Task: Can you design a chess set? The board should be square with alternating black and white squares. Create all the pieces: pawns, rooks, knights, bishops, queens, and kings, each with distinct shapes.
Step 3214:
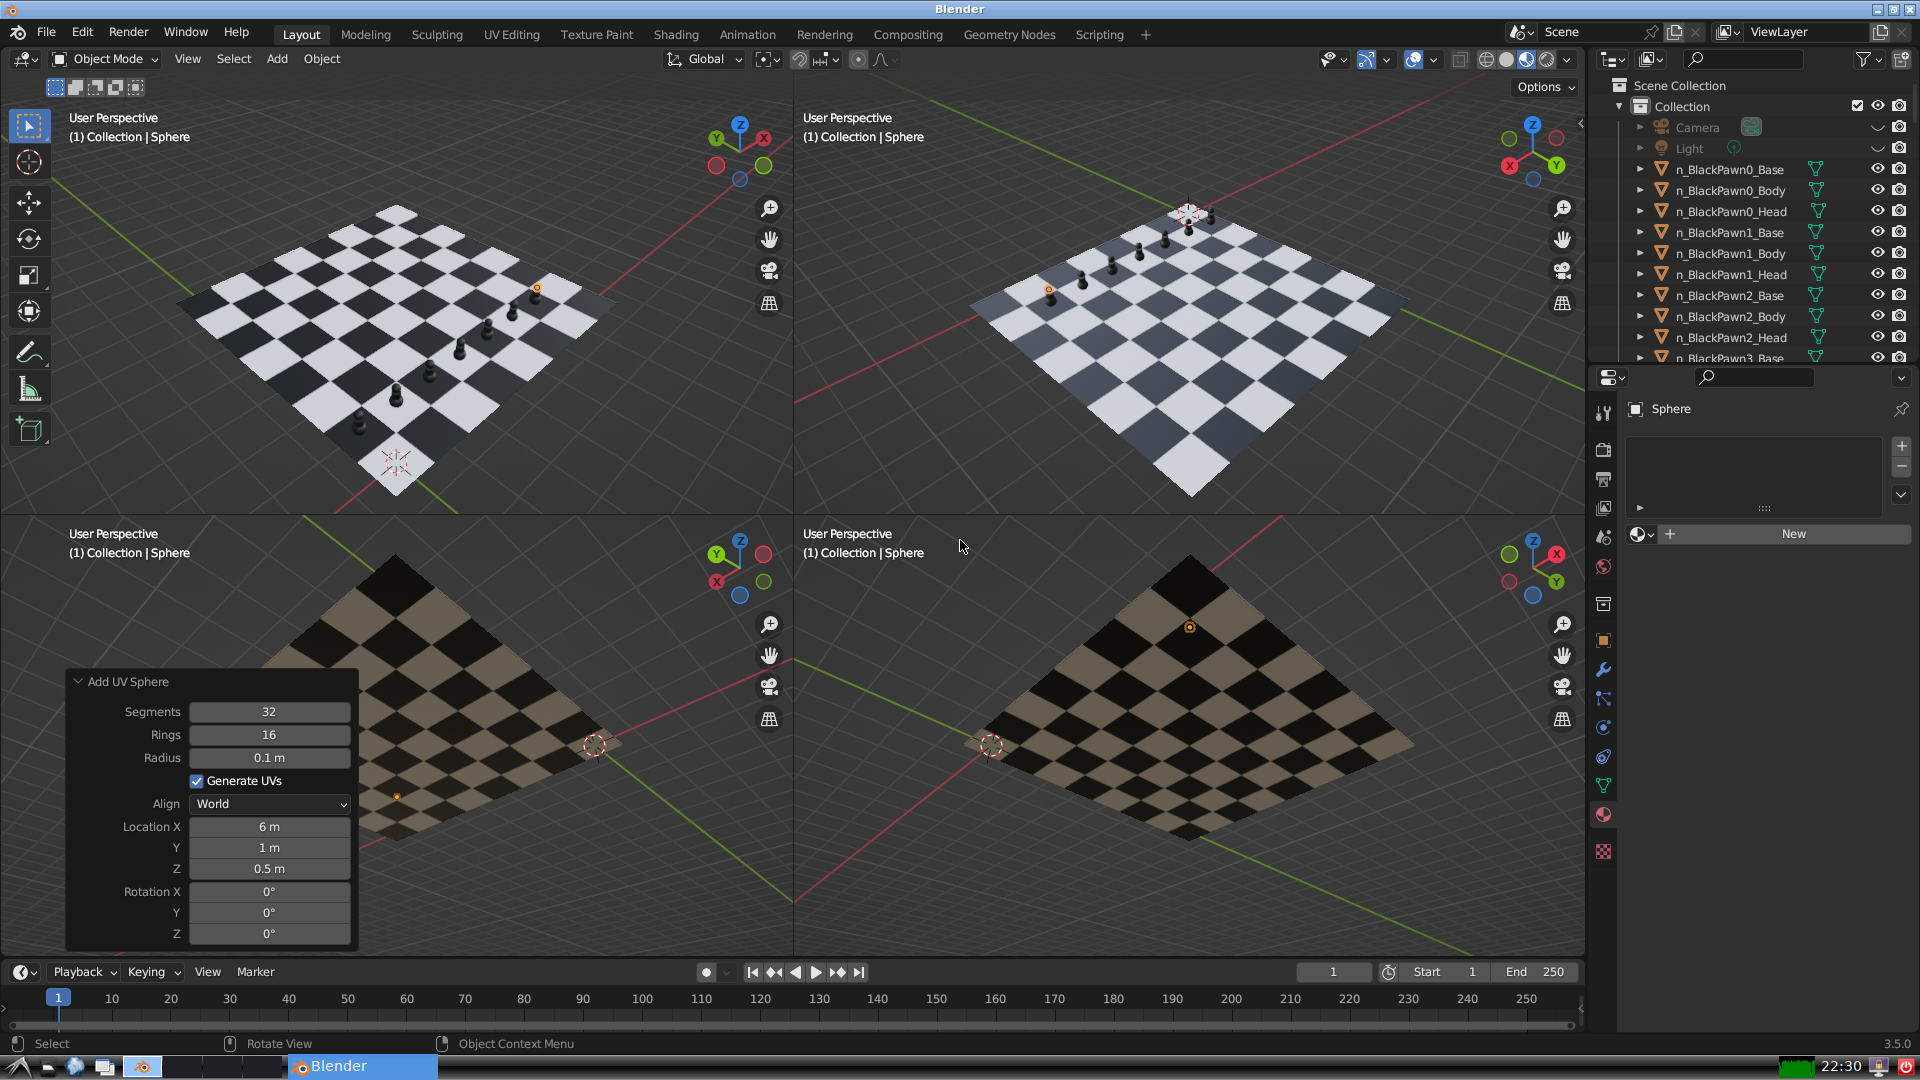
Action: {"mouse_move": [1608, 631]}